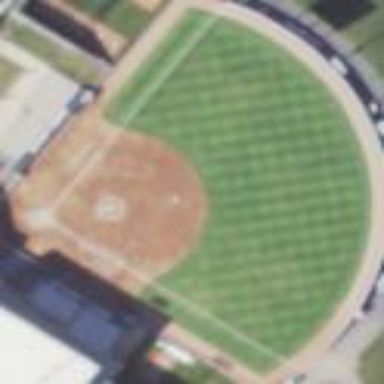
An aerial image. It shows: Softball pitch for leisure and sport activities.